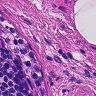
Metastatic tissue present: no